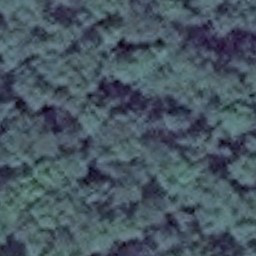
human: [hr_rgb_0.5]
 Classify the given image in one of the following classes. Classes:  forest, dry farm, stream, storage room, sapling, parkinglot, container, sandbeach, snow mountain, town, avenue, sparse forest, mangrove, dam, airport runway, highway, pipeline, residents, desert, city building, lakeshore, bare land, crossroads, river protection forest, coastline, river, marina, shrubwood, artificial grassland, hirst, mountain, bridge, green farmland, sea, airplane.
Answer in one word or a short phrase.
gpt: forest